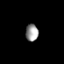
Tissue: prostate
Cell type: T cells
Senescence score: 0.3275
Nuclear area (px): 210
Mean DAPI intensity: 154.957